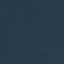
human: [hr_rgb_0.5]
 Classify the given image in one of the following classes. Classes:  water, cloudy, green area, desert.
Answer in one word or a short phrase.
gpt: water